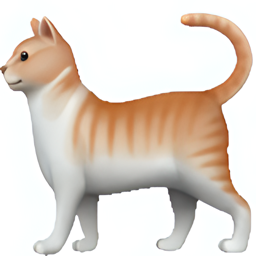
Name: cat
Emoji: 🐈
Group: Animals & Nature
Sub-group: animal-mammal